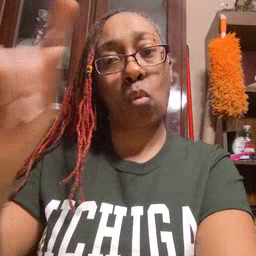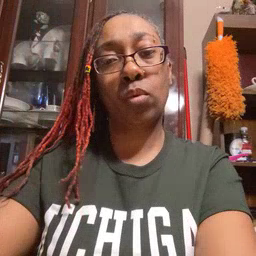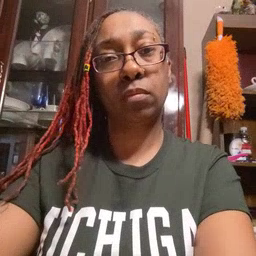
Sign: for